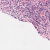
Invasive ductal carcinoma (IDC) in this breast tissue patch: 1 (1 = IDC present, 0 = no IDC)